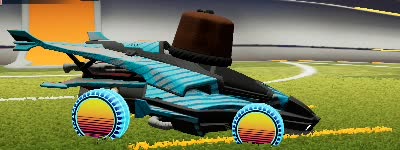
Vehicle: aftershock